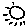
Label: sun